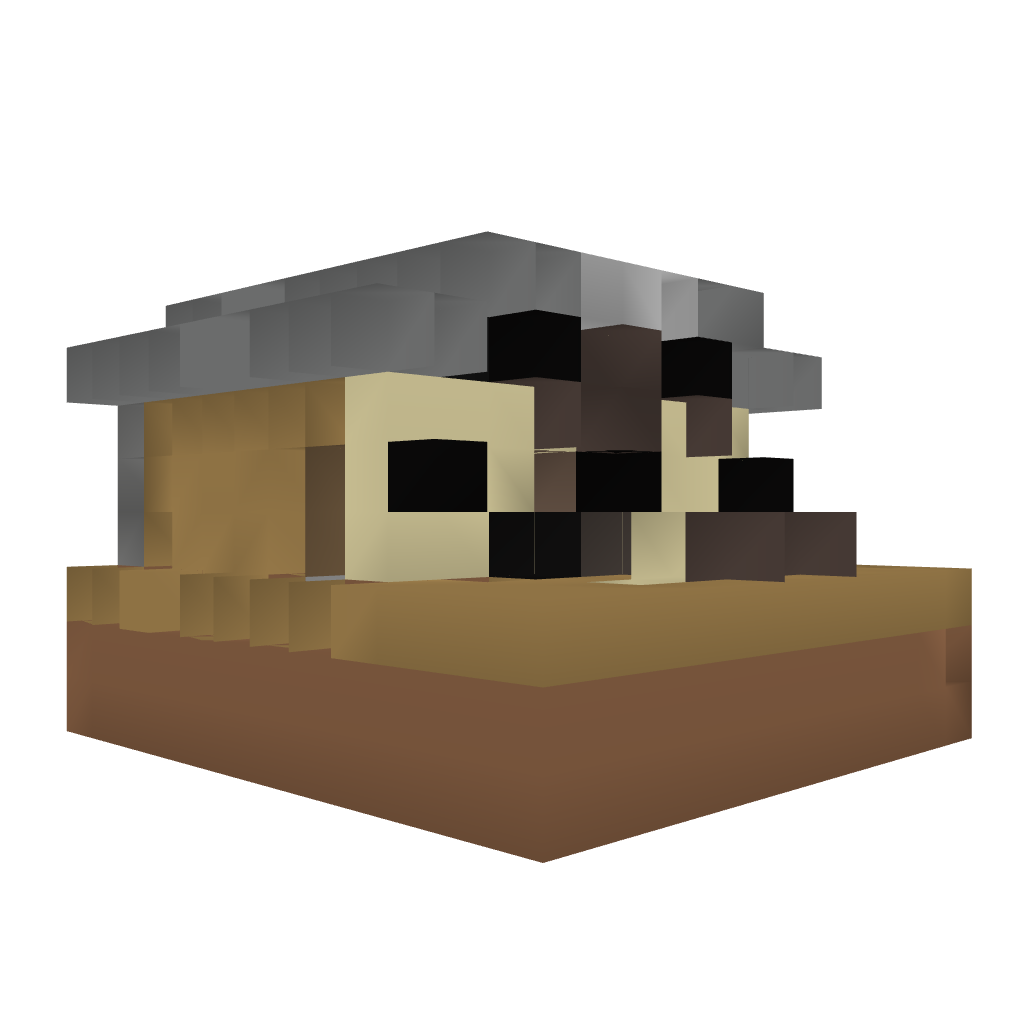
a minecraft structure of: Minecraft Sorting Machine